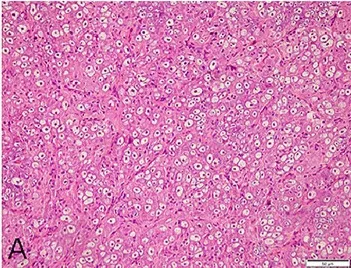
Histomorphology of the tumor: (A) at low magnification, the tumor cells appeared to be epithelioid, arranged in patches and nests (x200).
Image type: pathology (h&e)